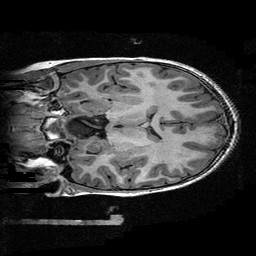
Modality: T1w
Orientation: coronal
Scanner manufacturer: ge
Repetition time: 0.008096 s
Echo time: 0.00318 s